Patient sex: M
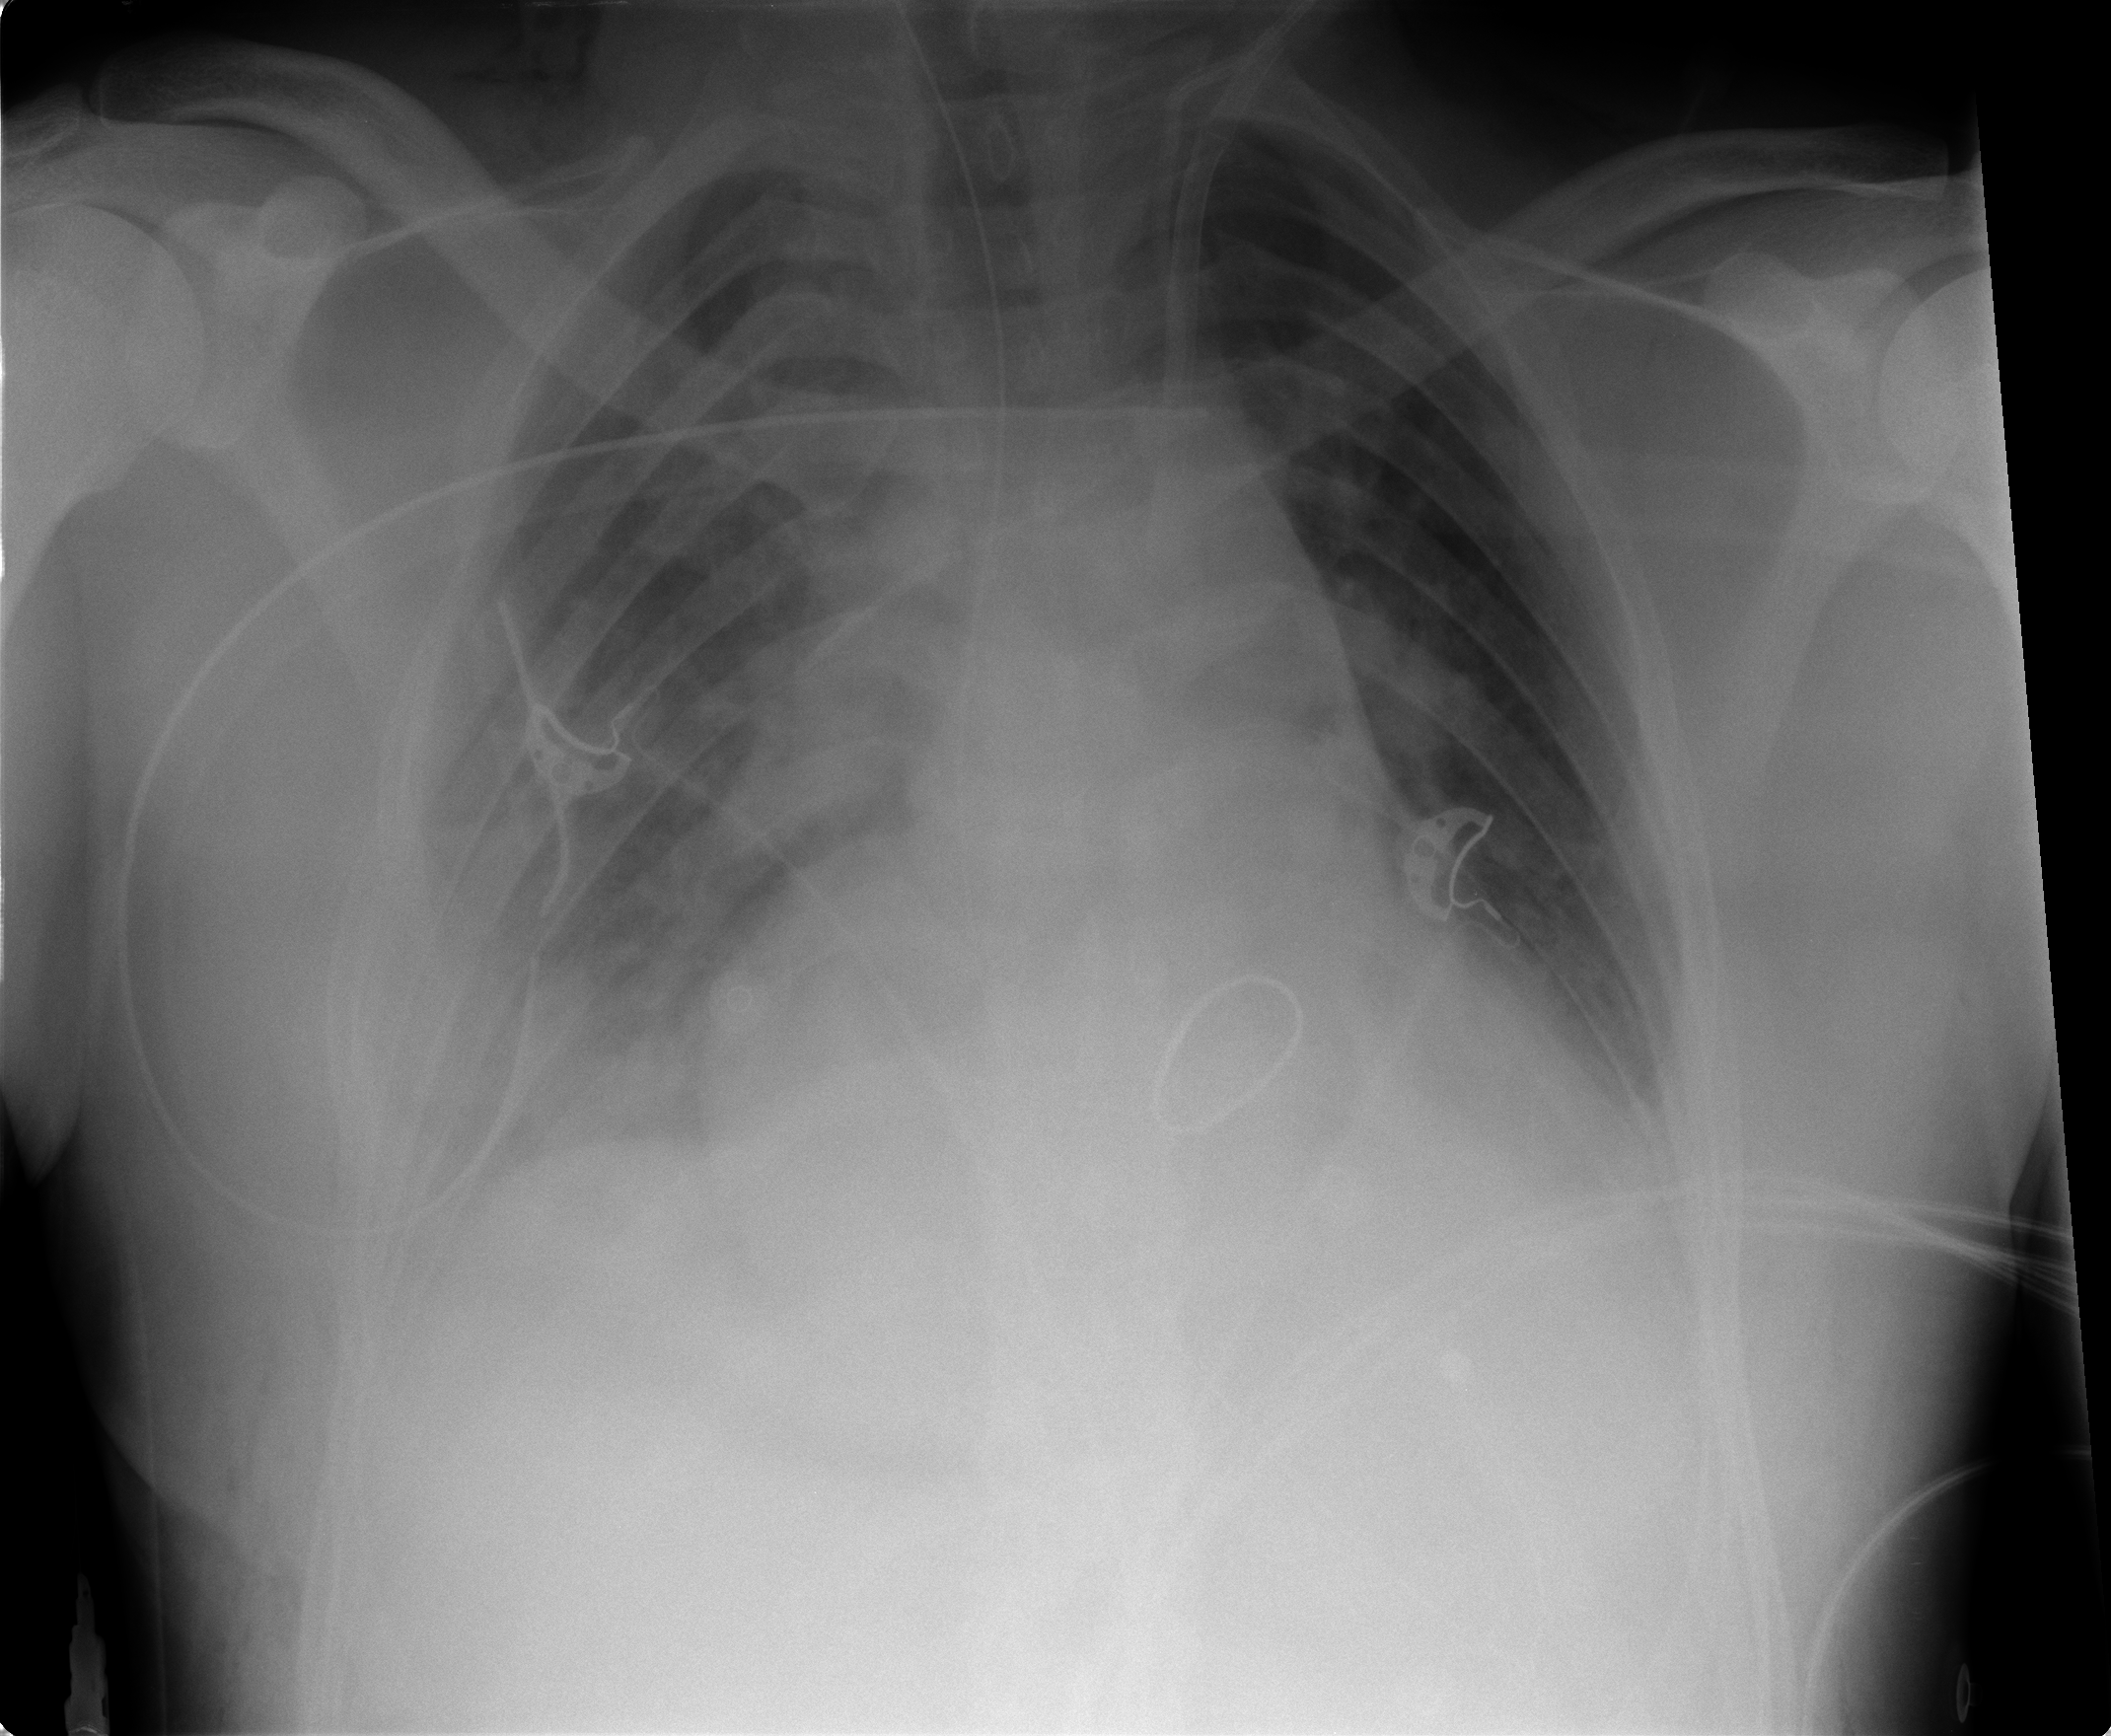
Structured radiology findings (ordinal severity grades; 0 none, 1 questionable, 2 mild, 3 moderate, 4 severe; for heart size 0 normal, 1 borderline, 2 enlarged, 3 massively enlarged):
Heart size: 2
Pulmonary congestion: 2
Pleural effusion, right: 2
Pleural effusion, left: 2
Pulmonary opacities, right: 2
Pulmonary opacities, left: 0
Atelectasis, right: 2
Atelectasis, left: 2